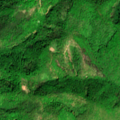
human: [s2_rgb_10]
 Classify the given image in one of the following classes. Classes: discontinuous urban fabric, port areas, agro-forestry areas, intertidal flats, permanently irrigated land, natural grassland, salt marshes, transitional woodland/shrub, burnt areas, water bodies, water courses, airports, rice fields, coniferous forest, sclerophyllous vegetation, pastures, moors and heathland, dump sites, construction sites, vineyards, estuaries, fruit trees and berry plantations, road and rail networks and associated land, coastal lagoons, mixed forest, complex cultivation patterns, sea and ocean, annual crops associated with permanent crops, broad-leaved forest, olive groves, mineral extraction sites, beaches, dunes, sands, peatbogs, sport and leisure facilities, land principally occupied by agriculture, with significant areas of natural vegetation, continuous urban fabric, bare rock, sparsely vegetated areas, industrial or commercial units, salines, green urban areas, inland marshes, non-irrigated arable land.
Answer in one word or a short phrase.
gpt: broad-leaved forest